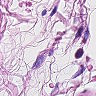
Metastatic tissue present: no